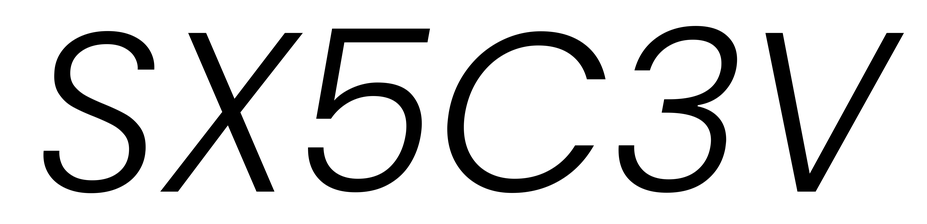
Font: Poppins-LightItalic